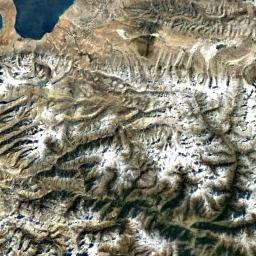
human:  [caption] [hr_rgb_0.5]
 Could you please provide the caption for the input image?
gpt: The white snow on the snow-capped mountains is veined .

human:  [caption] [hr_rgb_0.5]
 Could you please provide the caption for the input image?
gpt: The snowberg is partly covered with glaciers and a blue lake is in the snowberg .

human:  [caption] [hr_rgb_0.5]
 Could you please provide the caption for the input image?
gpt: The snowberg is covered with snow .

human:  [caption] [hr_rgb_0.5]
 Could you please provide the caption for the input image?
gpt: The snow berg is next to the water .

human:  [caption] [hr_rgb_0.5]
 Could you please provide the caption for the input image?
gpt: There are some snow on the ridges of the snowbergs .